Aerial crown-view tile of a tropical tree (Barro Colorado Island, Panama), acquired 20250512:
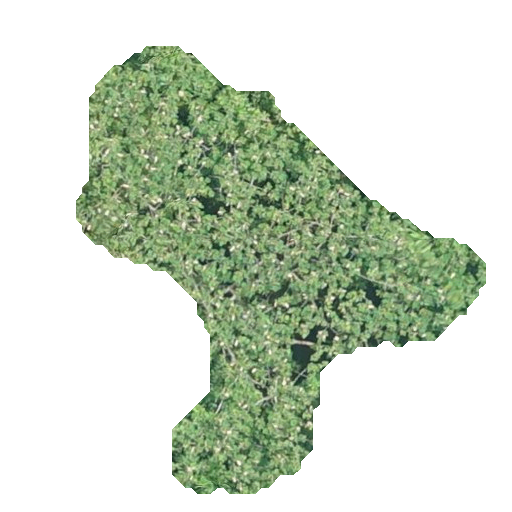
Species: Ochroma pyramidale
GBIF accepted scientific name: Ochroma pyramidale
Crown area: 131.004 m²